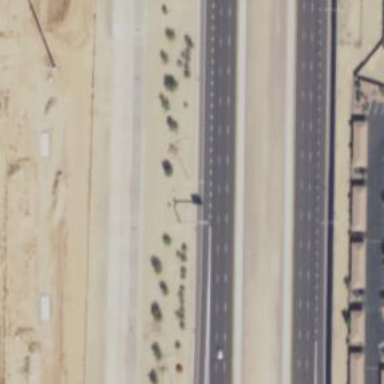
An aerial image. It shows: Motorway junction.